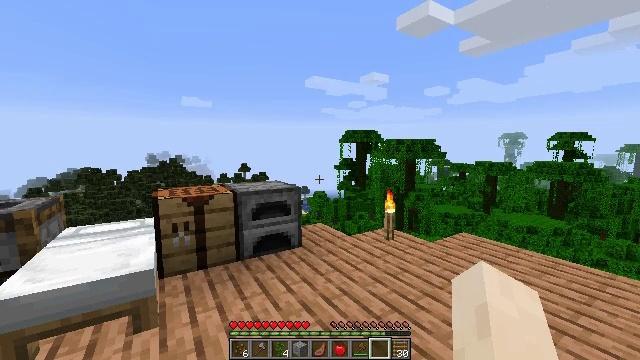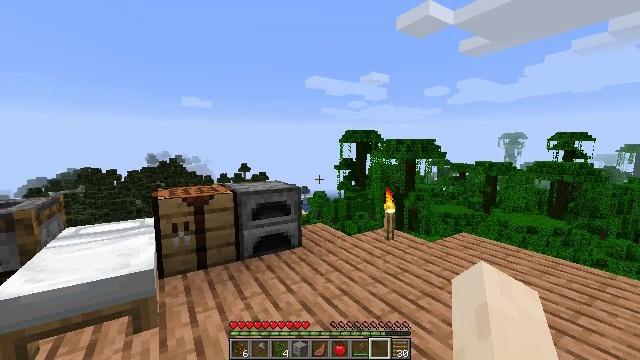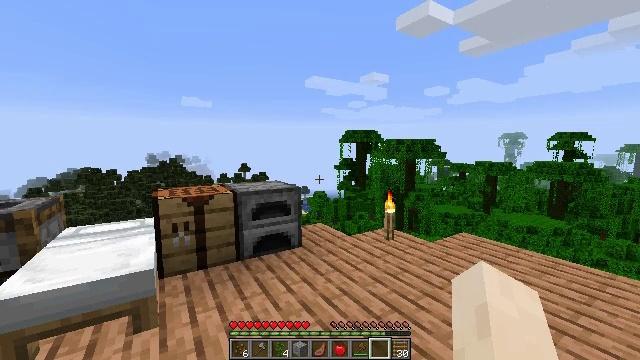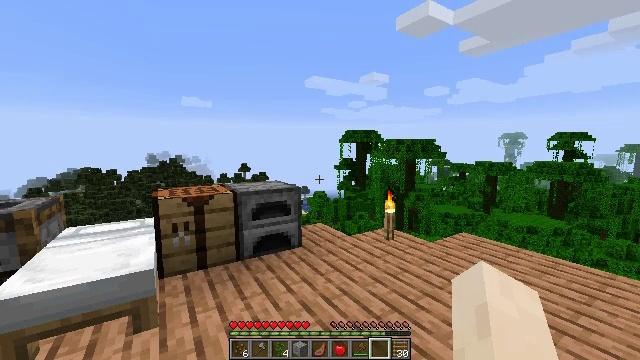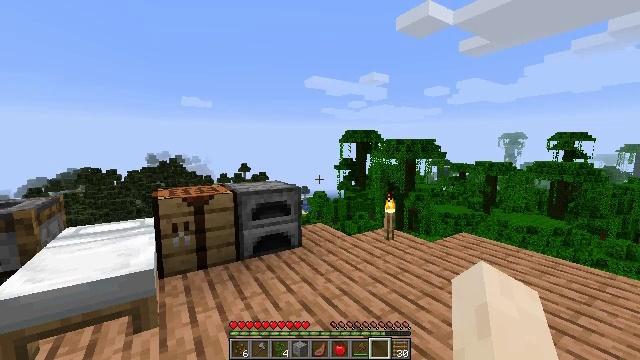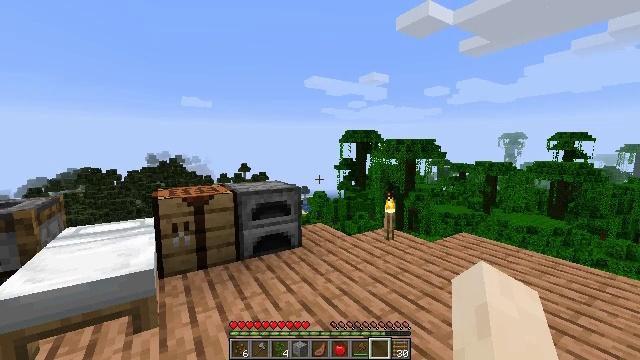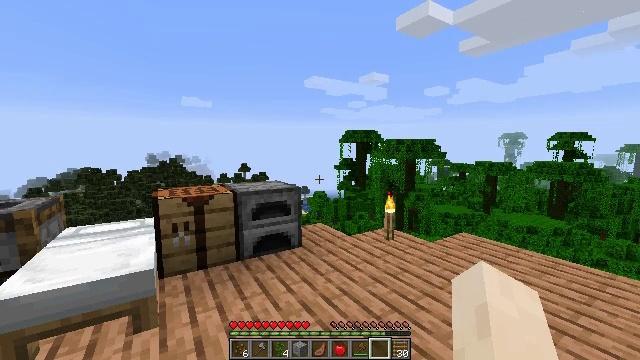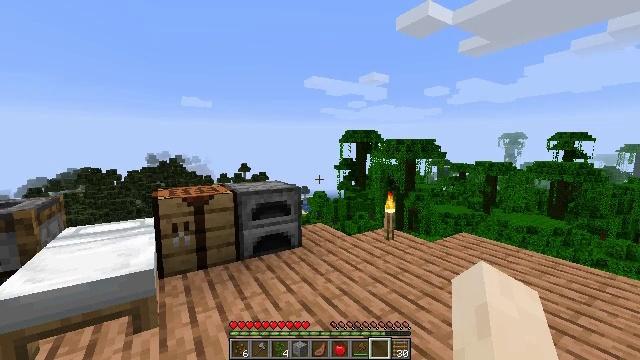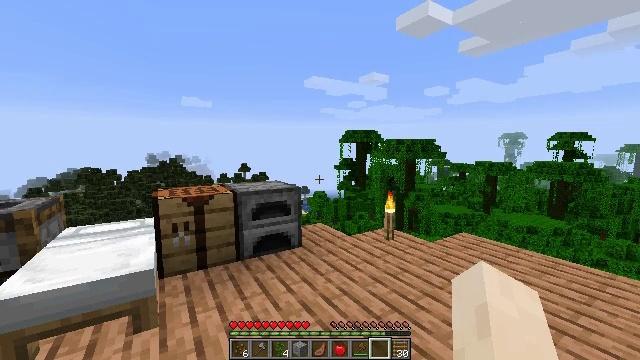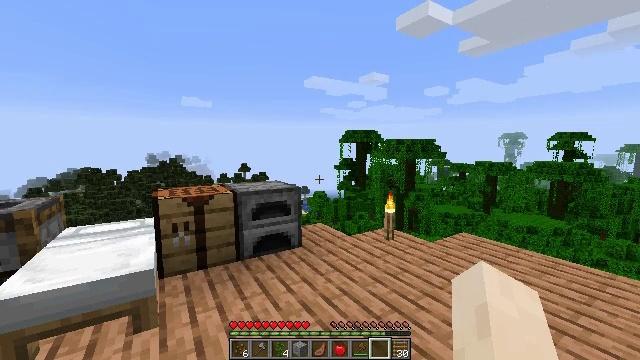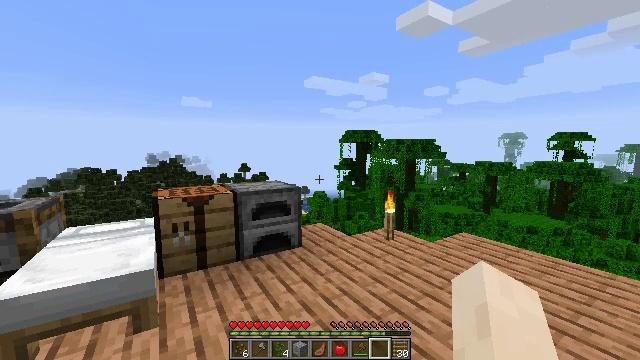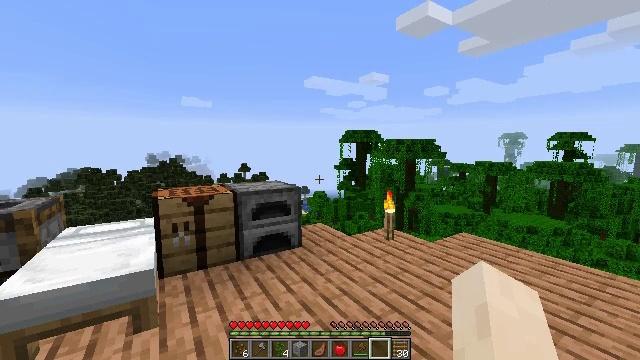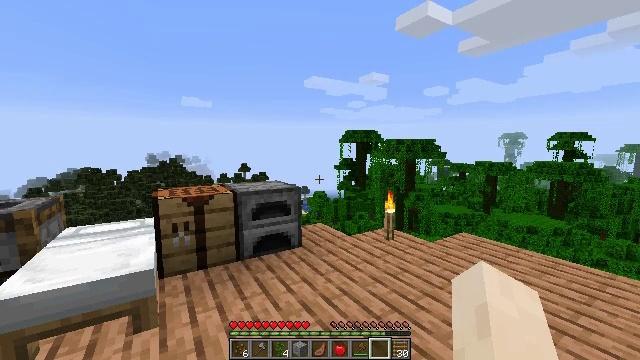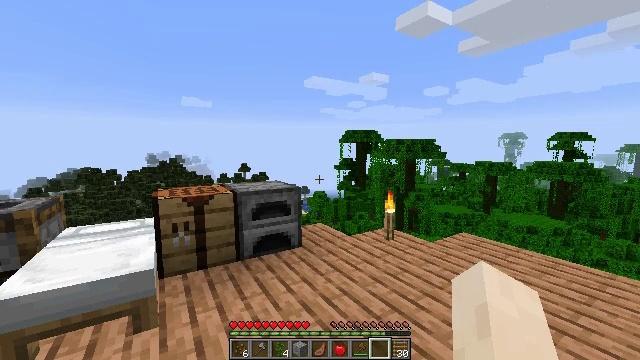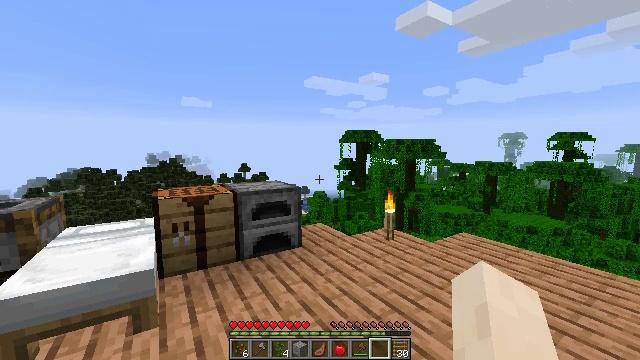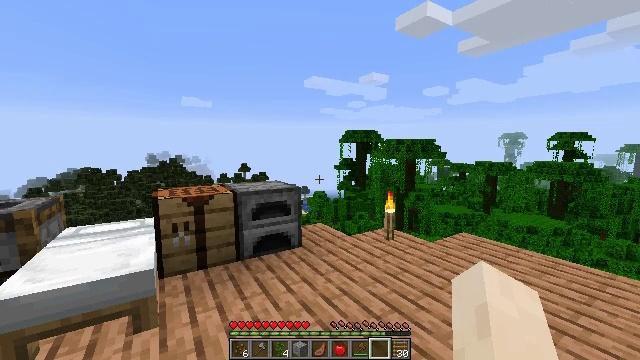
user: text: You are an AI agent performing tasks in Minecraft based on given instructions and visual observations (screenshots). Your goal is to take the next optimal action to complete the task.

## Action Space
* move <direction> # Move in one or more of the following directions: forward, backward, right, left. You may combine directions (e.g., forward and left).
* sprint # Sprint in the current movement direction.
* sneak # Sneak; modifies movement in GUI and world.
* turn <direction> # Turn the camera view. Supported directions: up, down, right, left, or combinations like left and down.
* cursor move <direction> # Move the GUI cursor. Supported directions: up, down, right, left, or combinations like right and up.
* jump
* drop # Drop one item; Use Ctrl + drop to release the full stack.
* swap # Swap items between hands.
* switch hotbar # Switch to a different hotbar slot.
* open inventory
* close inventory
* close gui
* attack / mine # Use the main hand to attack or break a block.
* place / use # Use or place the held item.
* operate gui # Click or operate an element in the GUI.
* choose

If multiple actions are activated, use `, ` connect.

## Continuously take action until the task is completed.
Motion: motion action
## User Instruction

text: Use sugarcane to craft sugar.
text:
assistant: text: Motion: no_op
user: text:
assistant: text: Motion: no_op
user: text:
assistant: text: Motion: no_op
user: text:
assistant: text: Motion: no_op
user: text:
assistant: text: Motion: no_op
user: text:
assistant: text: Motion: no_op
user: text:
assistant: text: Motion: no_op
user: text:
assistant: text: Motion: no_op
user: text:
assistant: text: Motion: no_op
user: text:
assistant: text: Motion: no_op
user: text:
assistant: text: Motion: no_op
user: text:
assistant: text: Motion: no_op
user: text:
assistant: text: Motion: no_op
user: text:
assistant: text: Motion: no_op
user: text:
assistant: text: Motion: no_op
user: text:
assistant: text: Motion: no_op
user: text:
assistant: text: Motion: no_op
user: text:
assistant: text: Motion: no_op
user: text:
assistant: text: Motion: no_op
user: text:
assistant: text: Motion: no_op
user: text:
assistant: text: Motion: no_op
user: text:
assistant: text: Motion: no_op
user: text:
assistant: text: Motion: no_op
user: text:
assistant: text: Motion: no_op
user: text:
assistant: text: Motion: no_op
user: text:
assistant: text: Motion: no_op
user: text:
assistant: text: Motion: no_op
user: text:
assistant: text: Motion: no_op
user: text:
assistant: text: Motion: no_op
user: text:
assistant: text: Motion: no_op